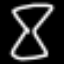
Label: hourglass